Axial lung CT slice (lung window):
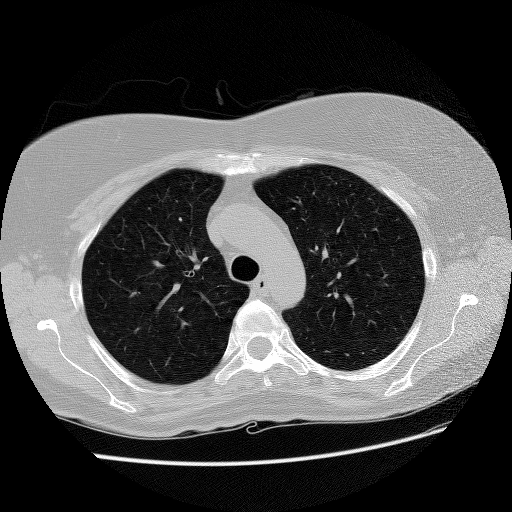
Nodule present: no